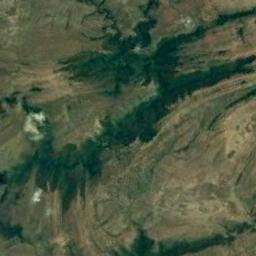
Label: mountain